高二 · 解析几何

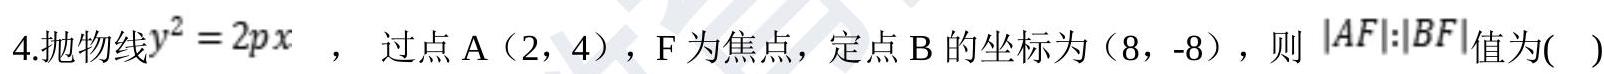
A. $1: 4$
B. $1: 2$
C. 2: 5
D. 3: 8
答案: C
解析: 【解答】因为抛物线 $\mathrm{y}^{2}=2 \mathrm{Px}$, 过点 A $(2,4), \mathrm{F}$ 为焦点, 那么可知 $16=4 \mathrm{p}, \mathrm{p}=4$, 可知其方程为 $\mathrm{y}^{2}=8 \mathrm{x}$, 焦点 $(2,0)$ 准线 $\mathrm{x}=-2, \mathrm{~A}$ 到准线距离为 4 , 所以 $|A F|=4,|B F|=\sqrt{(8-2)^{2}+(-8-0)^{2}}=10$那么 $|A F|:|B F|=2: 5$ ， 故选 C.【分析】解决抛物线的问题, 一般都要考查其定义的运用, 也就是抛物线上任意一点到其焦点的距离等于其到准线的距离来表示焦半径的长度, 属于基础题。